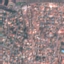
Label: Residential